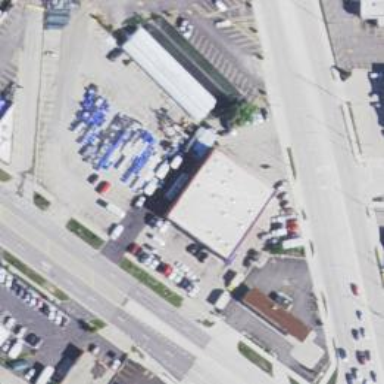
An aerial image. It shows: Retail building housing car repair shop.